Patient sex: F
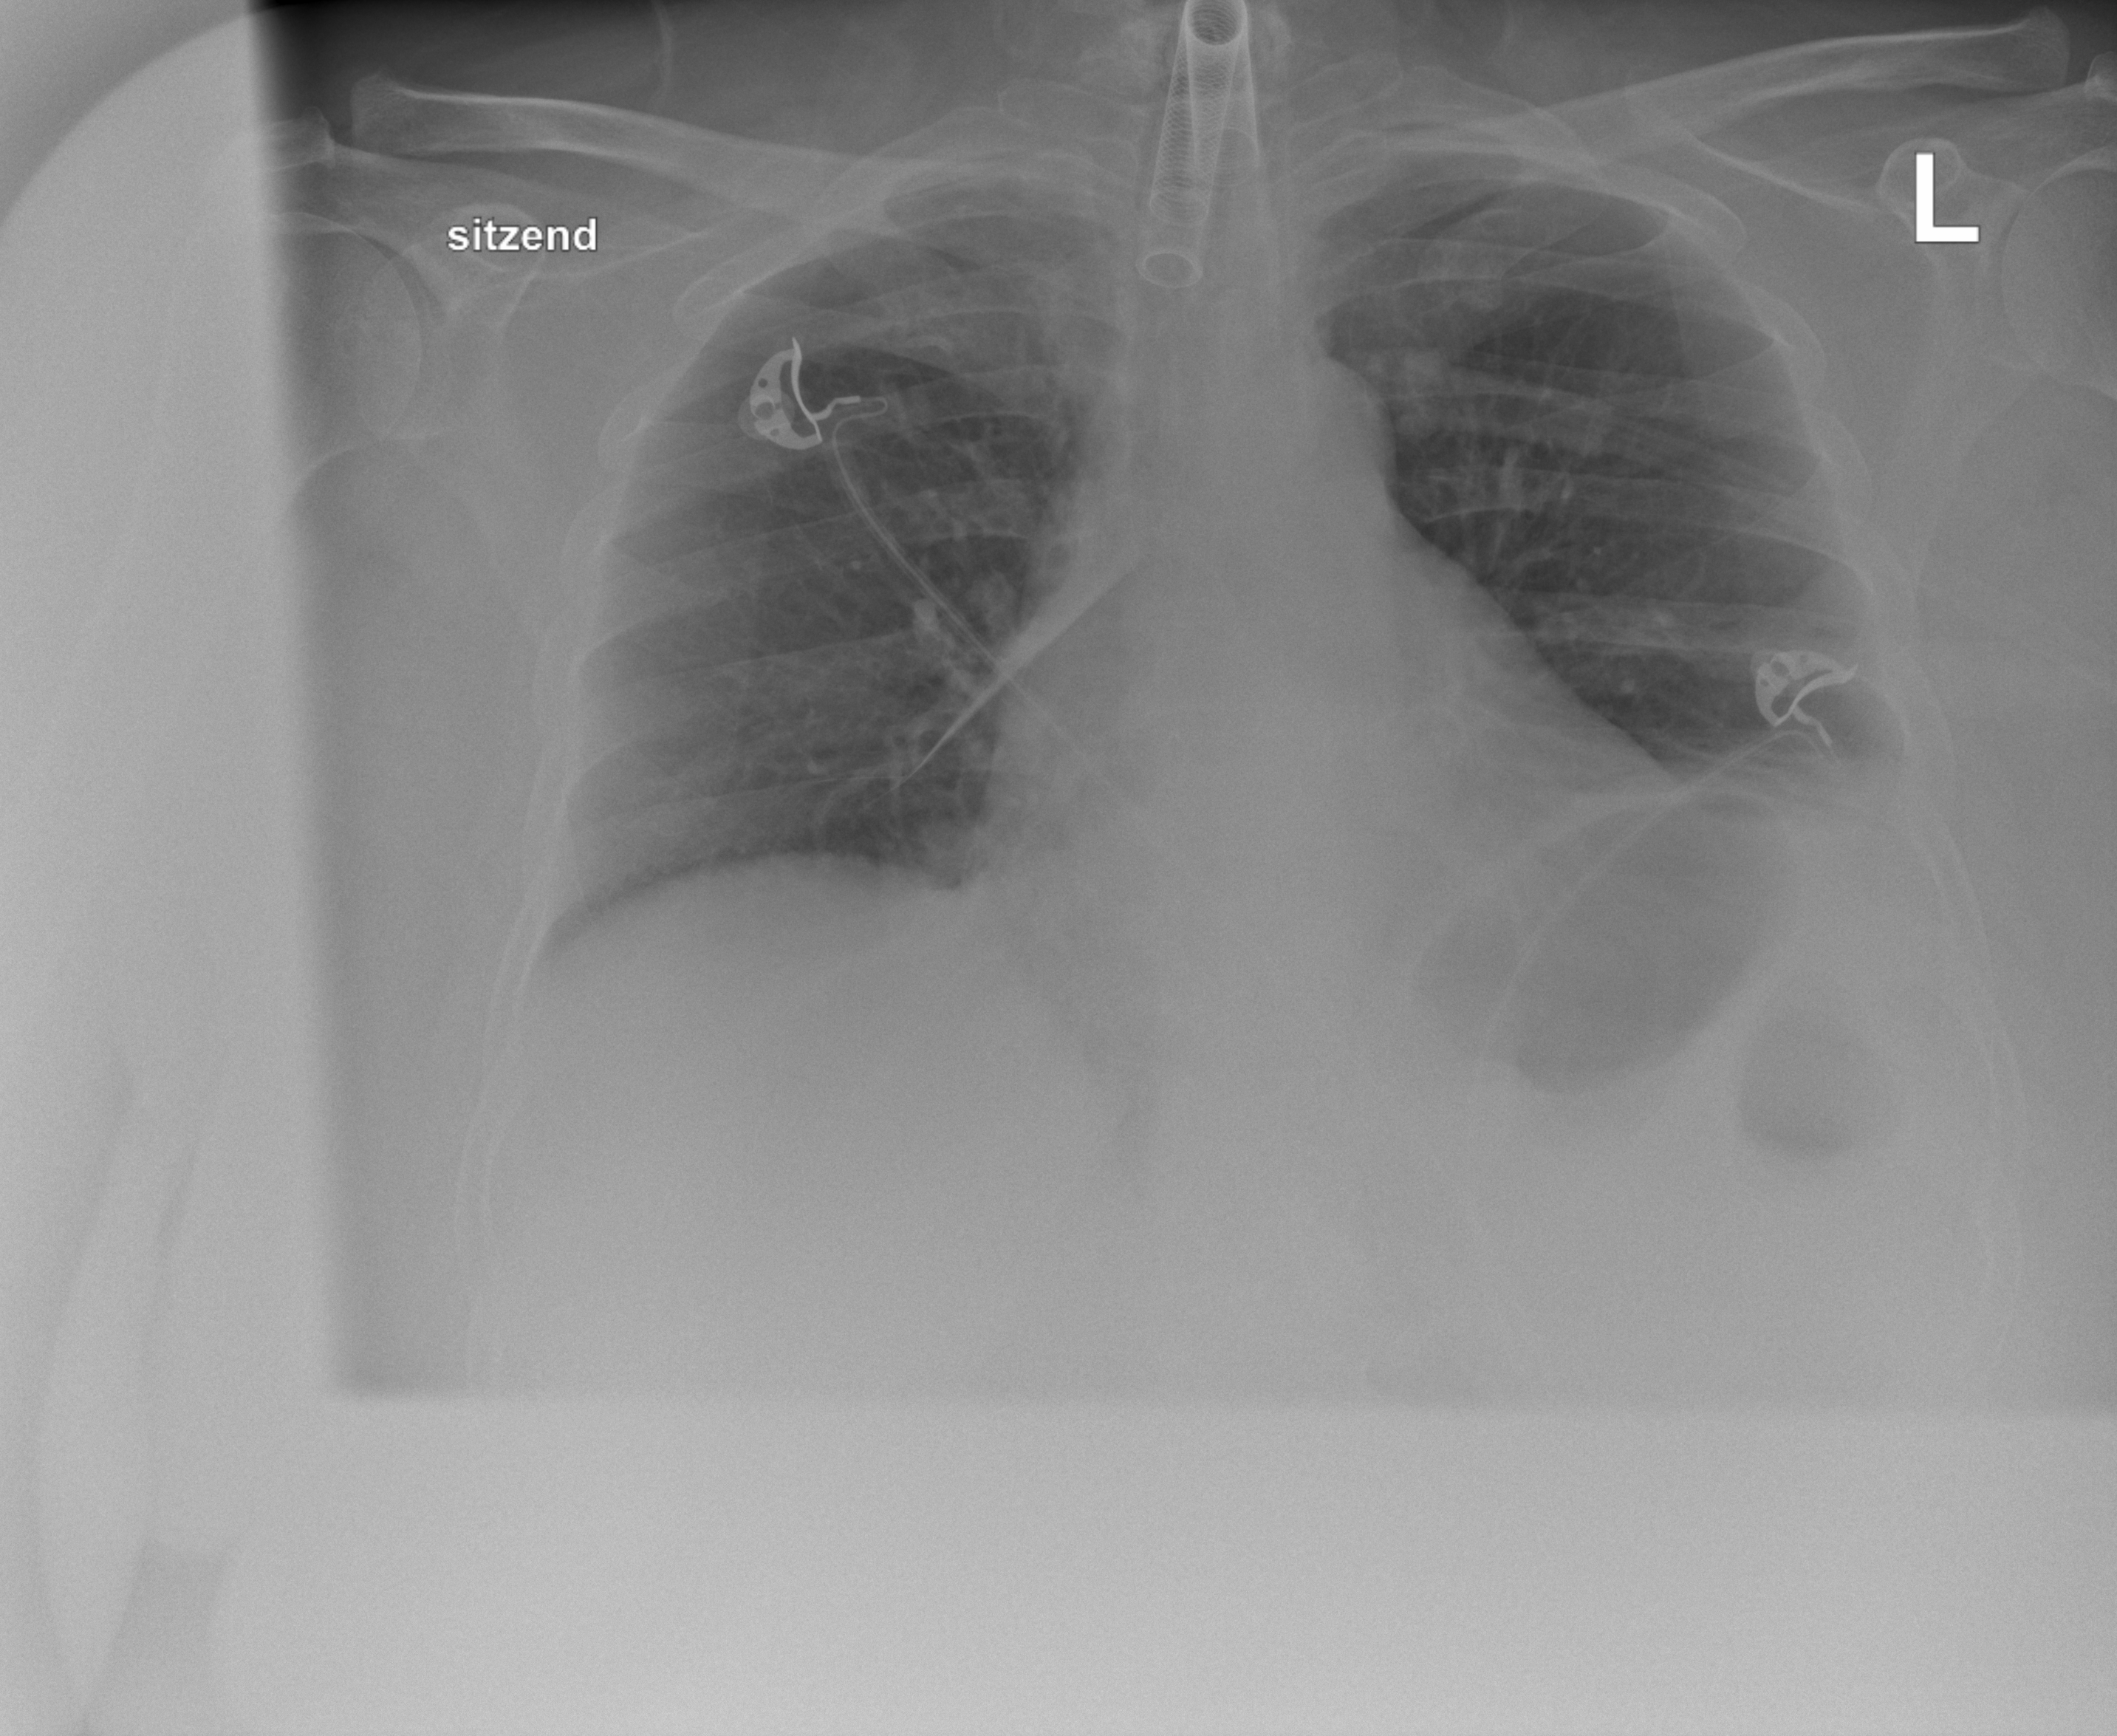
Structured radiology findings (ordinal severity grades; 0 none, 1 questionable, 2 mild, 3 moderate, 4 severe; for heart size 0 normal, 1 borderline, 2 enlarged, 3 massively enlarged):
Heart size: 2
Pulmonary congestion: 1
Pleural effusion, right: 0
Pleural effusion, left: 0
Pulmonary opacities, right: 0
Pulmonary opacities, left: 0
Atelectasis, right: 2
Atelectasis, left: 2